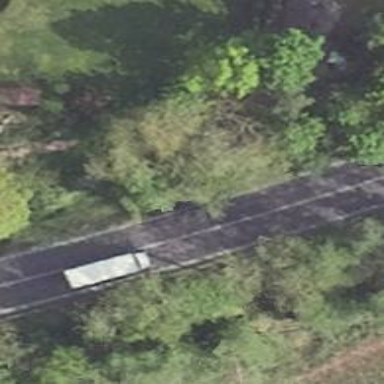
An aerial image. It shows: Secondary road with asphalt surface and lane markings.